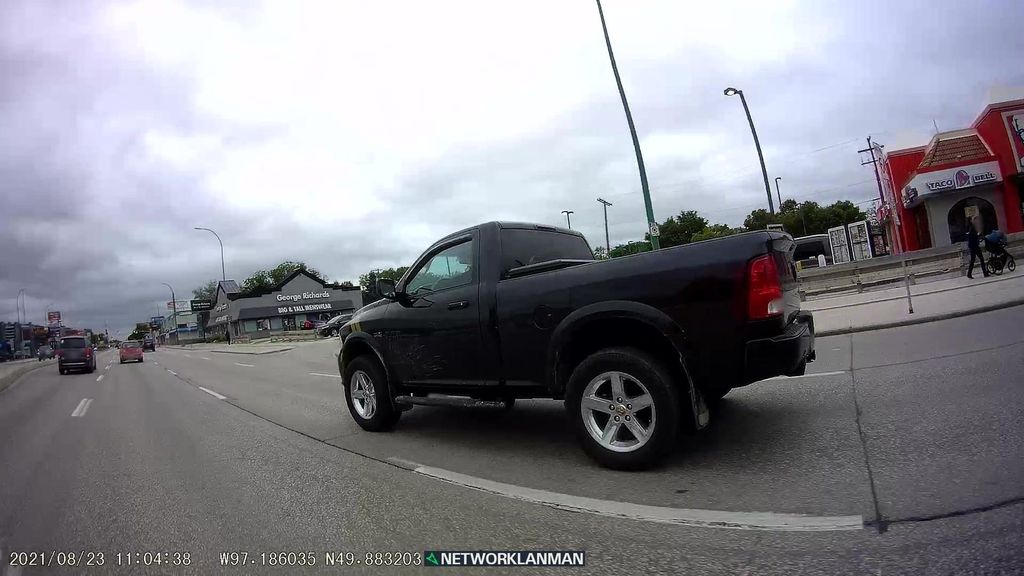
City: winnipeg